Platform: macOS
Application: Arc Browser
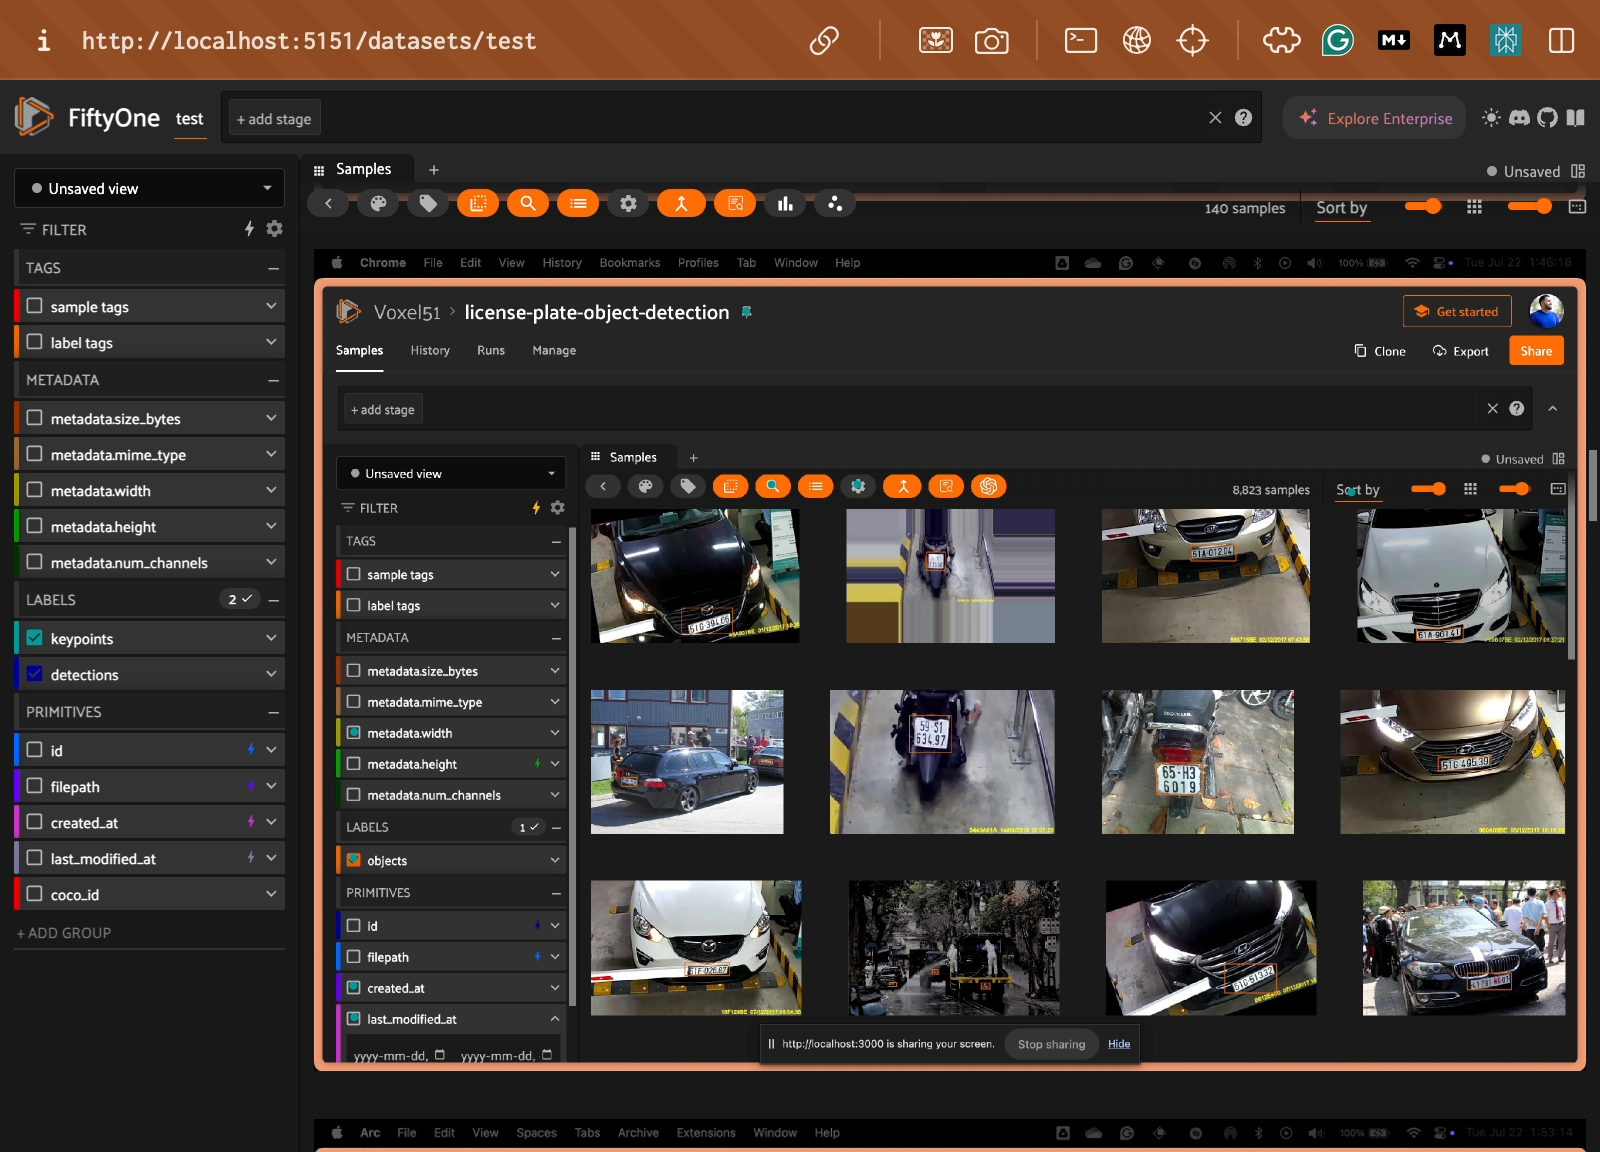
task_description: Where can I find the name of this dataset?
action_type: hover
element_info: Text
steps_since_start: 1